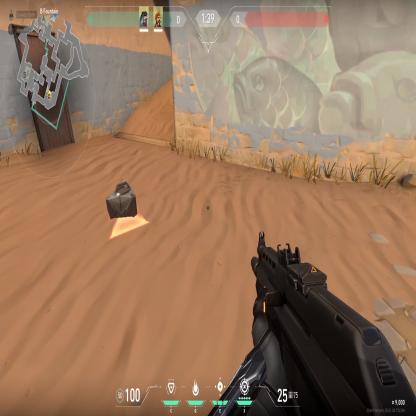
Label: dropped spike